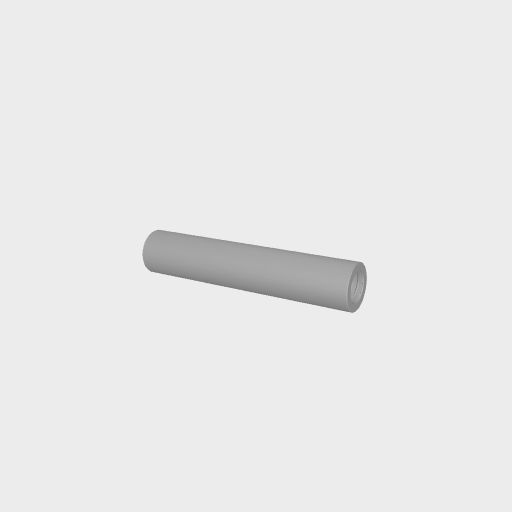
Part: Standoff6OD30